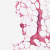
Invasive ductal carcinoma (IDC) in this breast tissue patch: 0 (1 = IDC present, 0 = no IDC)